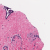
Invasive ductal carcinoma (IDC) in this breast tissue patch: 0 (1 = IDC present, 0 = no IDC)